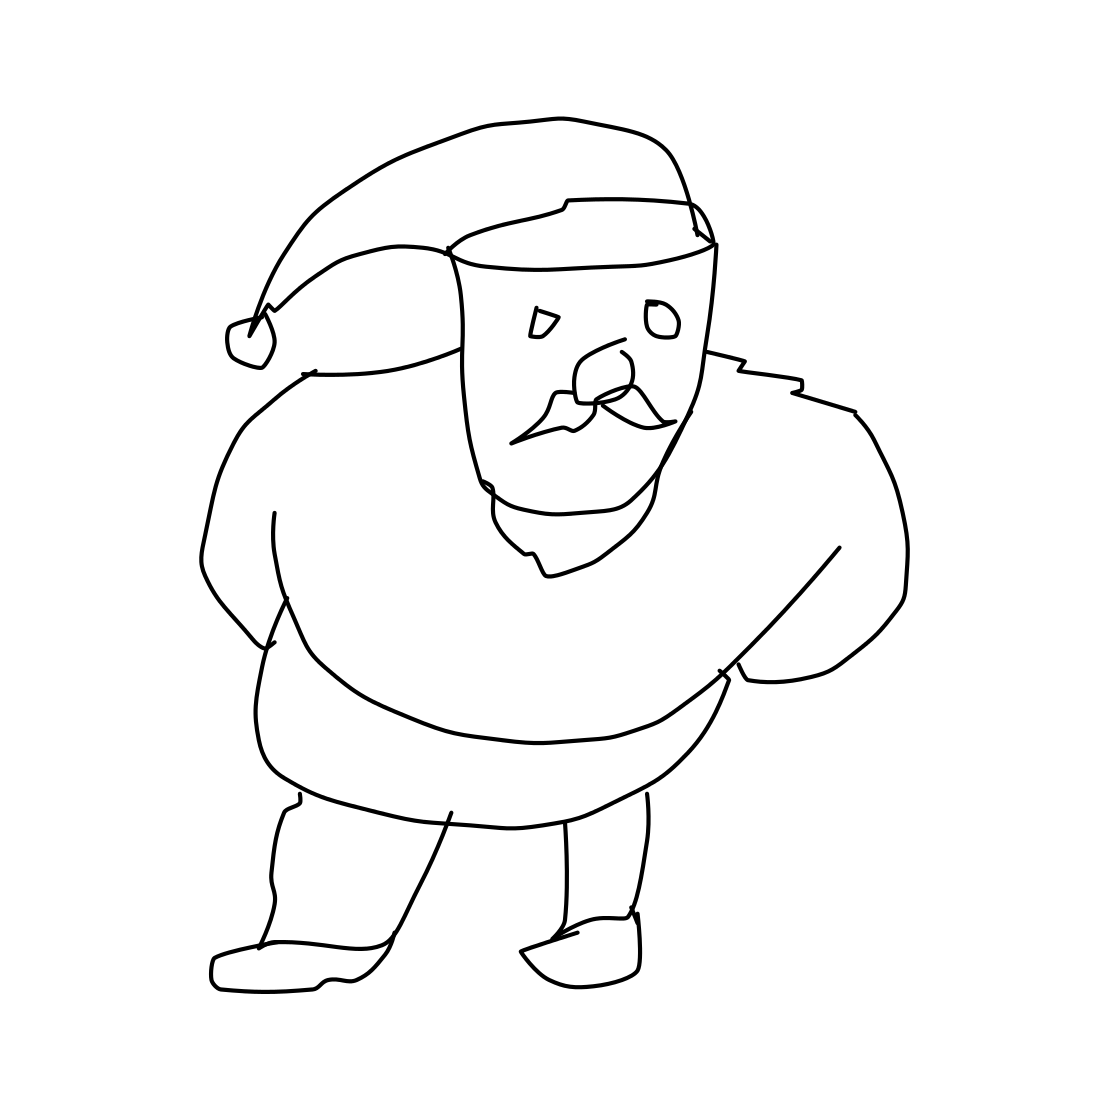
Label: santa claus